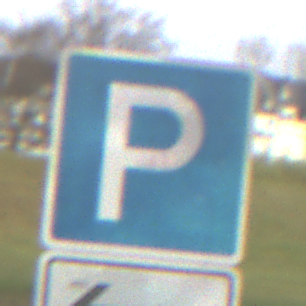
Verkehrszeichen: Parken
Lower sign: RichtungsangabeDurchPfeile1
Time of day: SunriseSunset
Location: Outdoor (Suburban)
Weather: PartlyCloudy
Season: NotSpecified
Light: Natural